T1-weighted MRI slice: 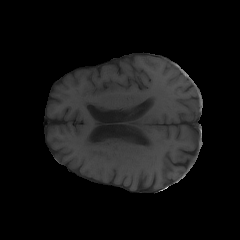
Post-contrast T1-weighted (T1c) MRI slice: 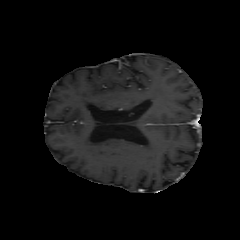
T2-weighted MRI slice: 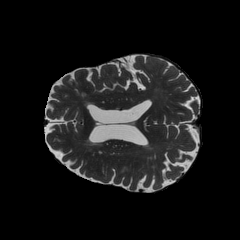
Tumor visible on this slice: no